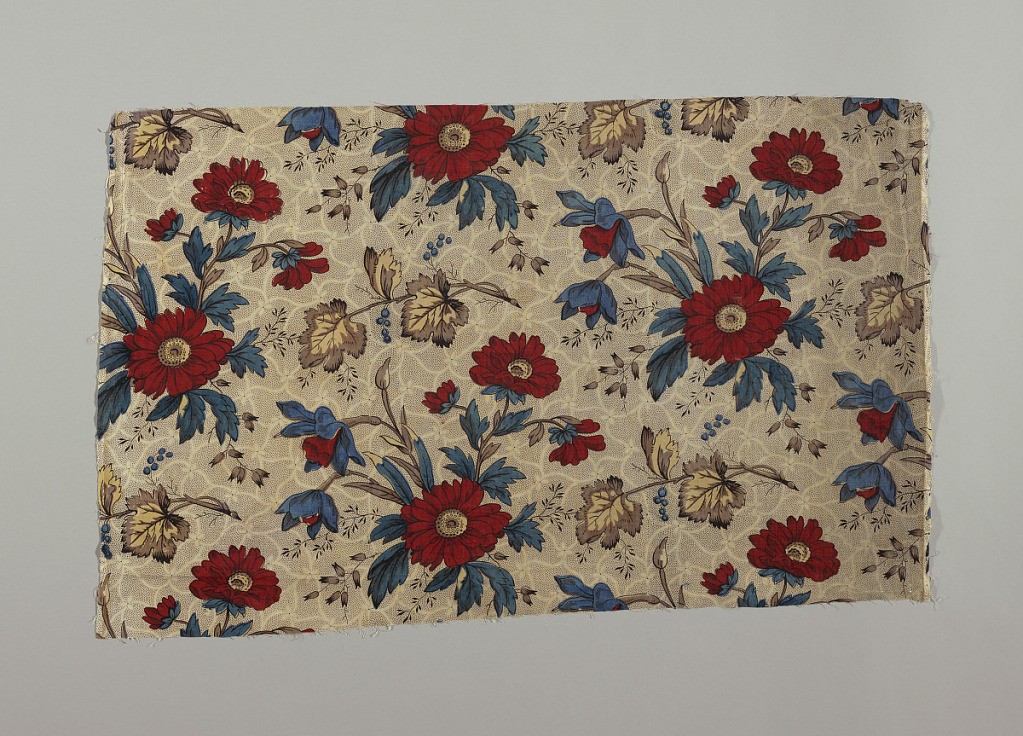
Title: Textile
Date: late 18th century
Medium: cotton Technique: block printed, with yellow applied by brush, on plain weave
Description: Fragment of printed cotton with half-drop repeat of dahlia-like flowers on a meandering lattice, in many colors on a white ground with black picotage.